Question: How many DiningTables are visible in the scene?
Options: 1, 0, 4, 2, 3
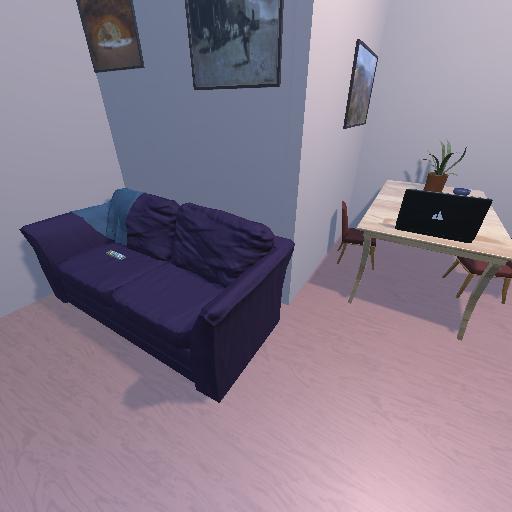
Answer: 1